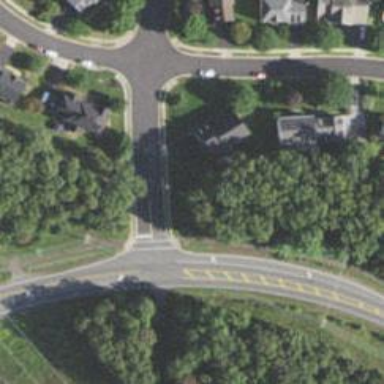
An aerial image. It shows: Unmarked crossing on footway which is leading to footpath.